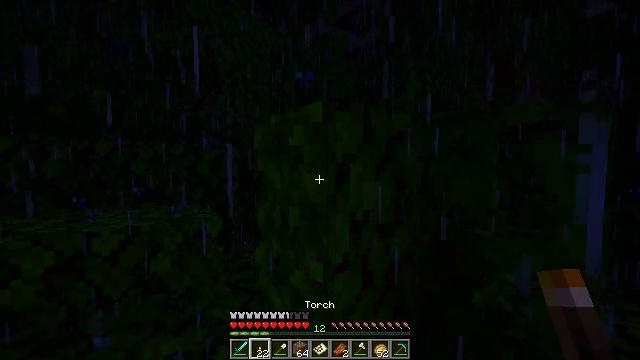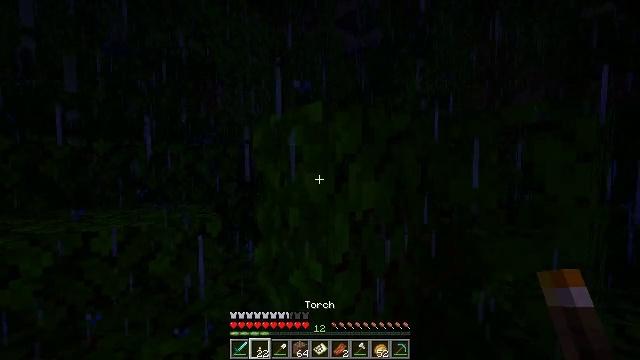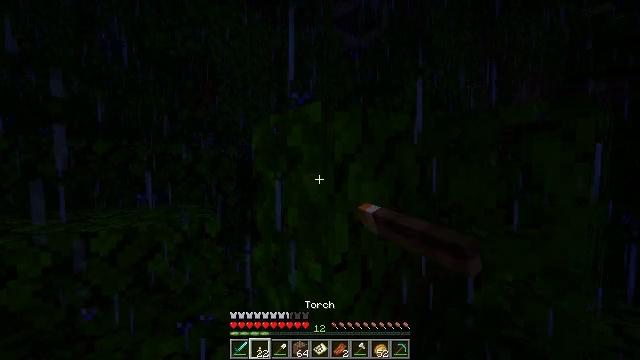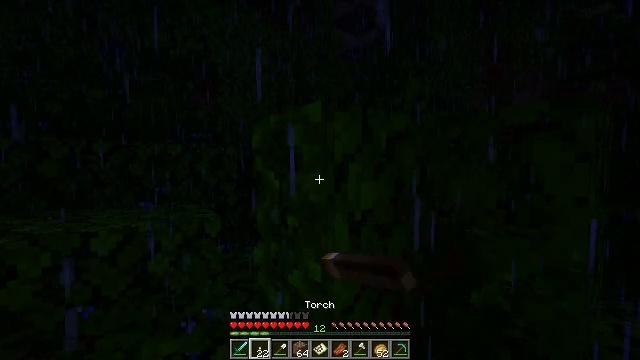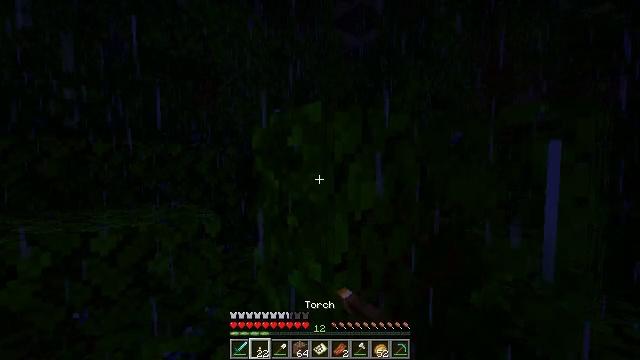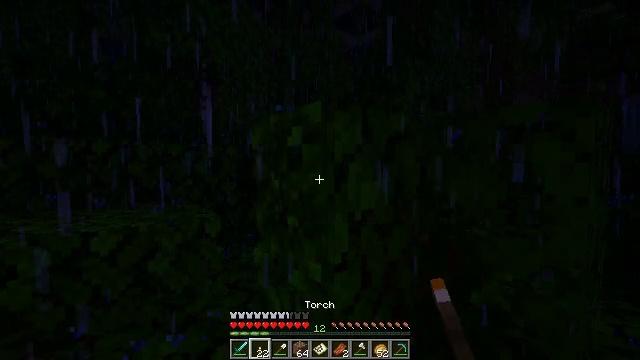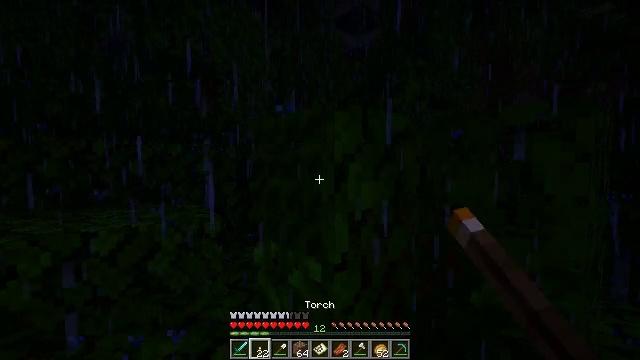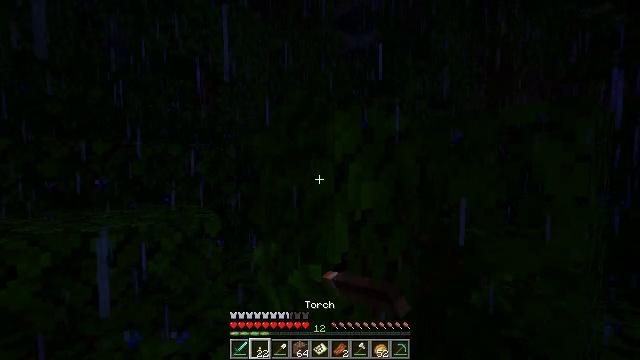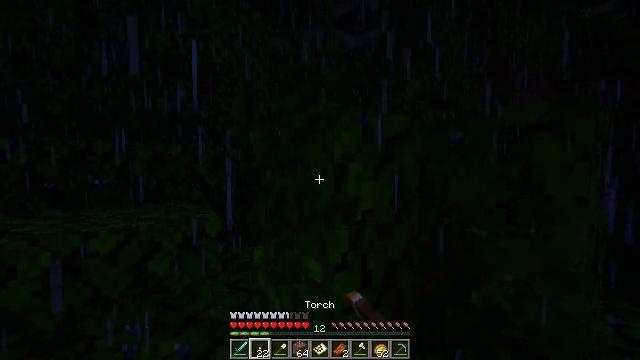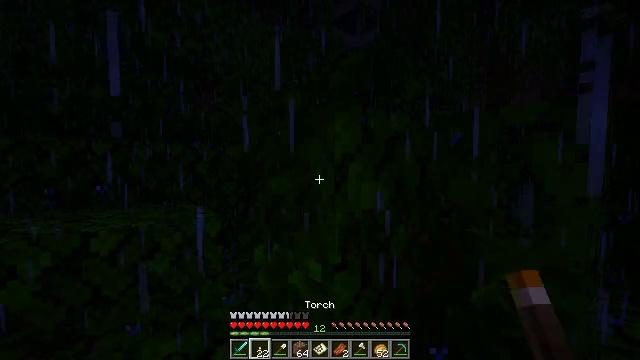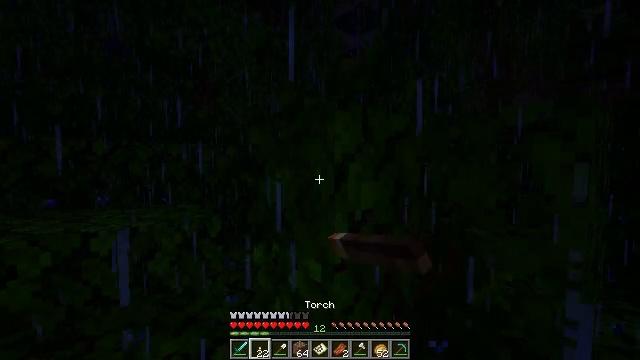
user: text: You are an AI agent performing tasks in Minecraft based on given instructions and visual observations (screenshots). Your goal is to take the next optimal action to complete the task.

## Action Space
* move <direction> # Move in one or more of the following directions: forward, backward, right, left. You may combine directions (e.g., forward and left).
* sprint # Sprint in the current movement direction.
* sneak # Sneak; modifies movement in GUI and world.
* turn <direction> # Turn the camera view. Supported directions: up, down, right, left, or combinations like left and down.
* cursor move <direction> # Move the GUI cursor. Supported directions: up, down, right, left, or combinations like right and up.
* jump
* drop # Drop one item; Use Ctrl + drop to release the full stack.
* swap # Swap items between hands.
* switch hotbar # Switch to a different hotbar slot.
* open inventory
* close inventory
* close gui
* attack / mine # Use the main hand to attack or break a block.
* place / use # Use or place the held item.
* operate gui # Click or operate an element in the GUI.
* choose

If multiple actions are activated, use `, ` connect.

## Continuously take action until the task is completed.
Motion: motion action
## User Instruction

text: Remove and gather vines.
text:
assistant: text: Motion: attack / mine
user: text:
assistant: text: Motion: attack / mine
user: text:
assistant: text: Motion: attack / mine
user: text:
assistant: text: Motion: attack / mine
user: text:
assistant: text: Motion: attack / mine
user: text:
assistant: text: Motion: attack / mine
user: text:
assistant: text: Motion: attack / mine
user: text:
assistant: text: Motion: attack / mine
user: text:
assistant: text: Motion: attack / mine
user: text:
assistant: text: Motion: attack / mine
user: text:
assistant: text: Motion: attack / mine